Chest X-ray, AP view. Patient: 73 years old, sex M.
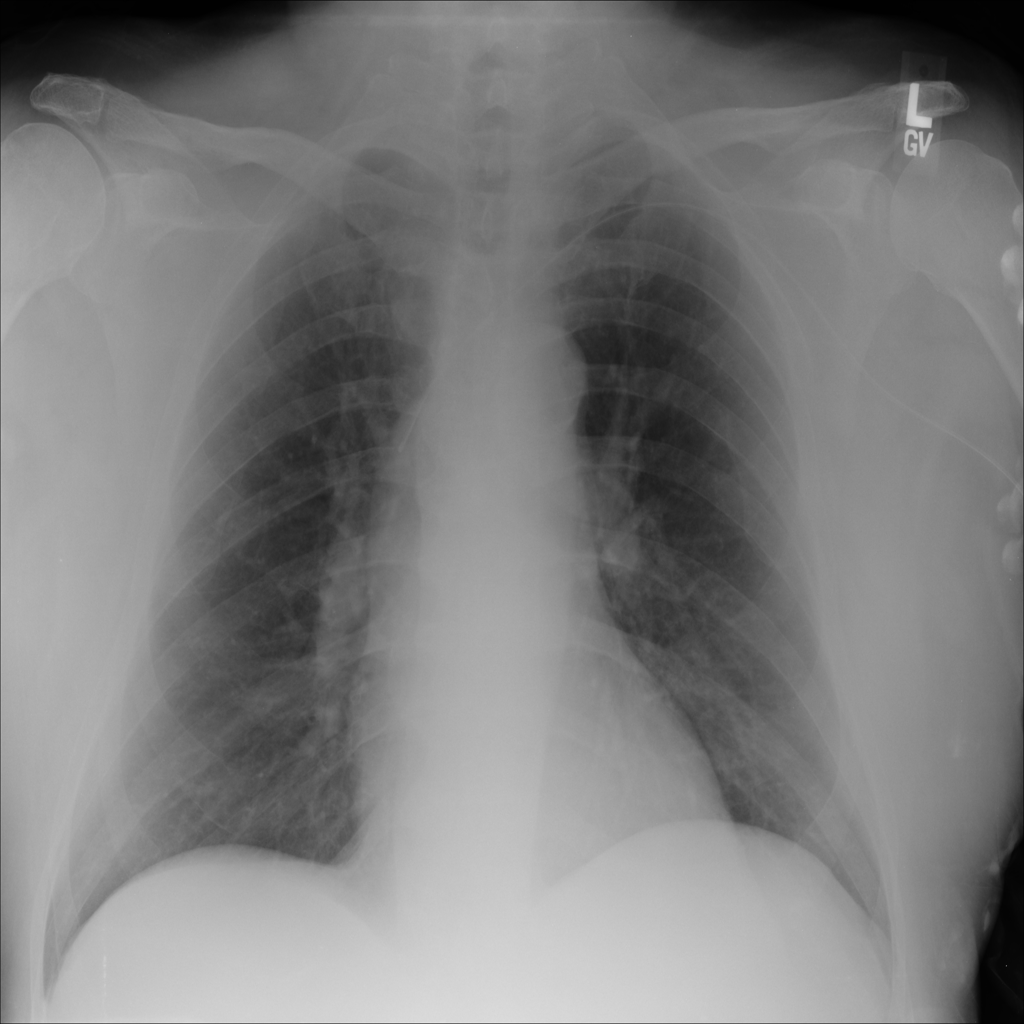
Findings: No Finding